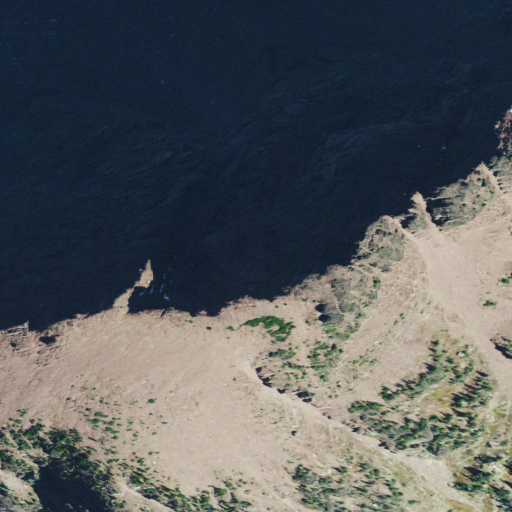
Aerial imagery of mountain in Montana named Eagle Ribs Mountain containing barren land, evergreen forest, shrub, and grassland